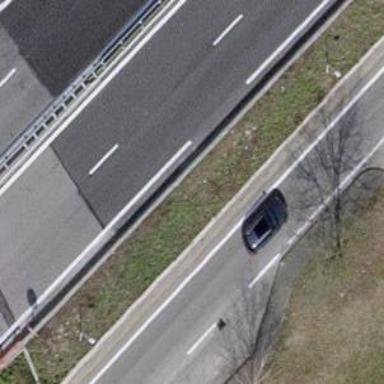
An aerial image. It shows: Motorway trunk link.